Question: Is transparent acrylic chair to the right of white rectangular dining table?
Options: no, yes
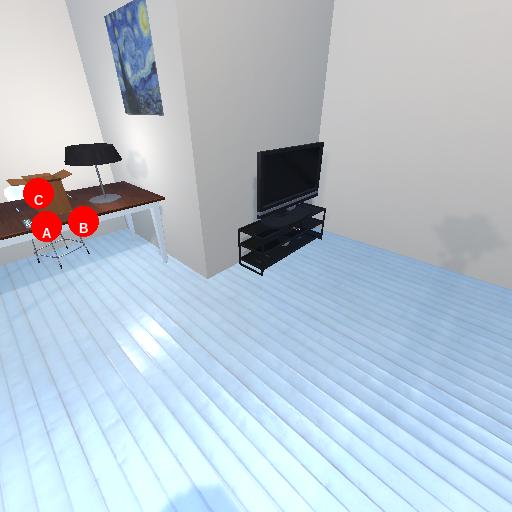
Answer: no